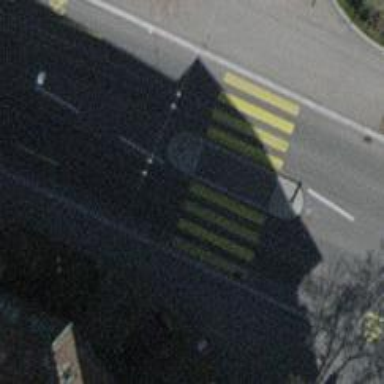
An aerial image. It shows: Kerb serving as barrier.